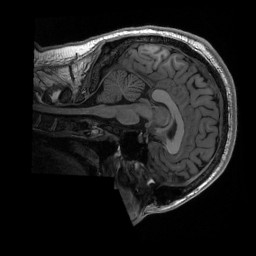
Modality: T1w
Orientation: sagittal
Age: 20
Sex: male
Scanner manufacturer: siemens
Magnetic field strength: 3 T
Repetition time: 2.53 s
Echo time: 0.0033 s